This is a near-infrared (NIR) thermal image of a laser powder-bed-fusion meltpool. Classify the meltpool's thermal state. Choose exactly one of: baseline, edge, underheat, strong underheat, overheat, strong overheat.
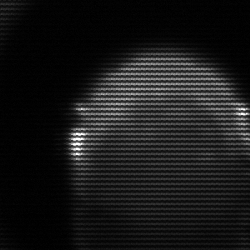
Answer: edge